Question: Im using an android to develop an application and I would like to add push notification mechanism, all looks good until I created the PHP server... Im getting
> UnauthorizedError 401
all the time, what I have done is to whitelist my server @ , I dont use OAuth, needs something else ?
for APIkey using the one for the specific app :

my php call header is like
'''
$headers = array(
'Authorization: key=' . "xxxxz0DIAOSAW90YmI",
'Content-Type: application/json'
);
'''
whats is wrong!?
I know there is many issues like this, is not double-post, google change the way...
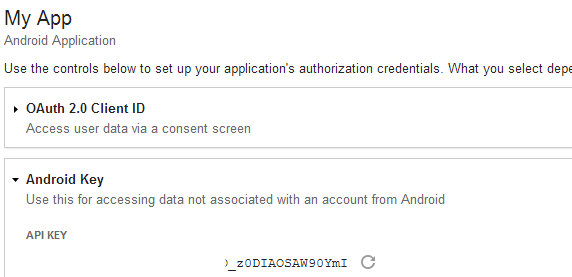
Answer: seems I have to create also at section an entry for my server as described at <URL>
now working!